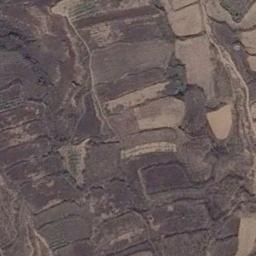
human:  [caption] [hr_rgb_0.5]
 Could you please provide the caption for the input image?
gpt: The bare terrace is next to some trees .

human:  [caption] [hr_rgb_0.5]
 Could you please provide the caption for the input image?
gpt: There is a path between the terraces leading to a building .

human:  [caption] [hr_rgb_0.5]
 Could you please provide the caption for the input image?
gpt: A large patch of brown terraces .

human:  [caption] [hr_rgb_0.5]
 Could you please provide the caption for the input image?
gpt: There are many plants on the terrace .

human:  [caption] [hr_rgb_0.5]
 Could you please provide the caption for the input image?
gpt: There are many brown and yellow terraces .